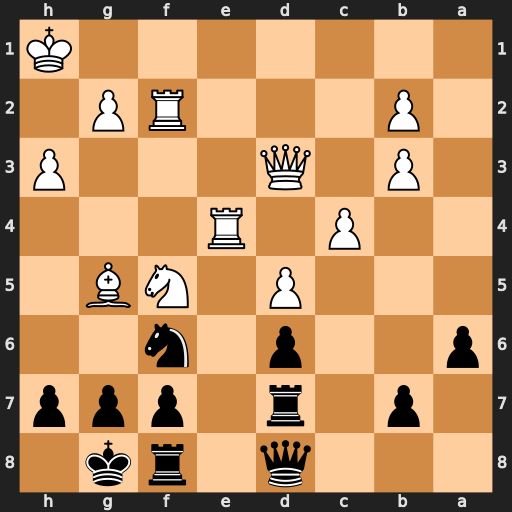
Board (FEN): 3q1rk1/1p1r1ppp/p2p1n2/3P1NB1/2P1R3/1P1Q3P/1P3RP1/7K
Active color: b
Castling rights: -
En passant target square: -
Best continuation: Nxe4 Qxe4 Qxg5